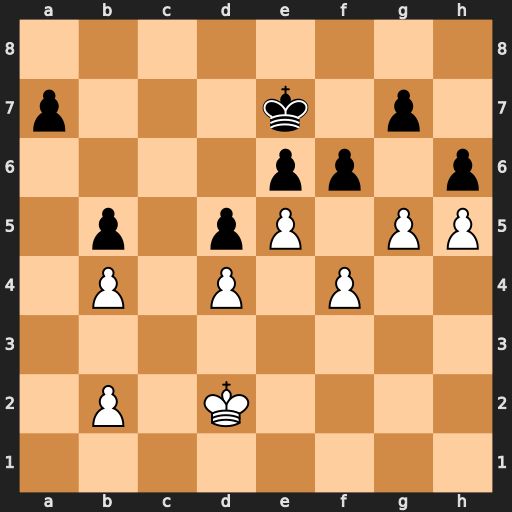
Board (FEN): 8/p3k1p1/4pp1p/1p1pP1PP/1P1P1P2/8/1P1K4/8
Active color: w
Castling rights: -
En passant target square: -
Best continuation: exf6+ gxf6 gxh6